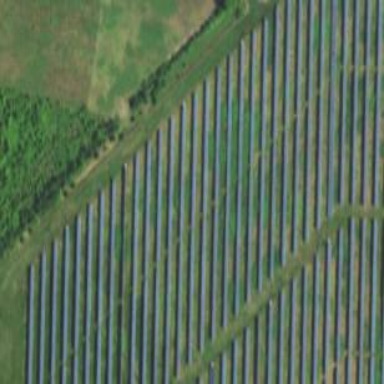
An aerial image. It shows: Solar power generator using photovoltaic method with solar photovoltaic panel types.